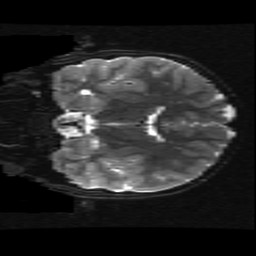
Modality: T2w
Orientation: coronal
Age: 8
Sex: male
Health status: ill
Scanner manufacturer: ge
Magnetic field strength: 3 T
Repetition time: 7.5 s
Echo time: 0.1007 s